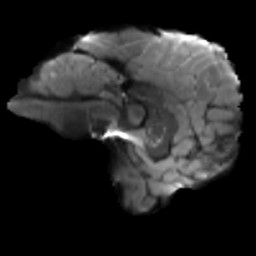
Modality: T2w
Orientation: sagittal
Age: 26
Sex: male
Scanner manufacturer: siemens
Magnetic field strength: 3 T
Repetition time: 3.5 s
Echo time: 0.086 s